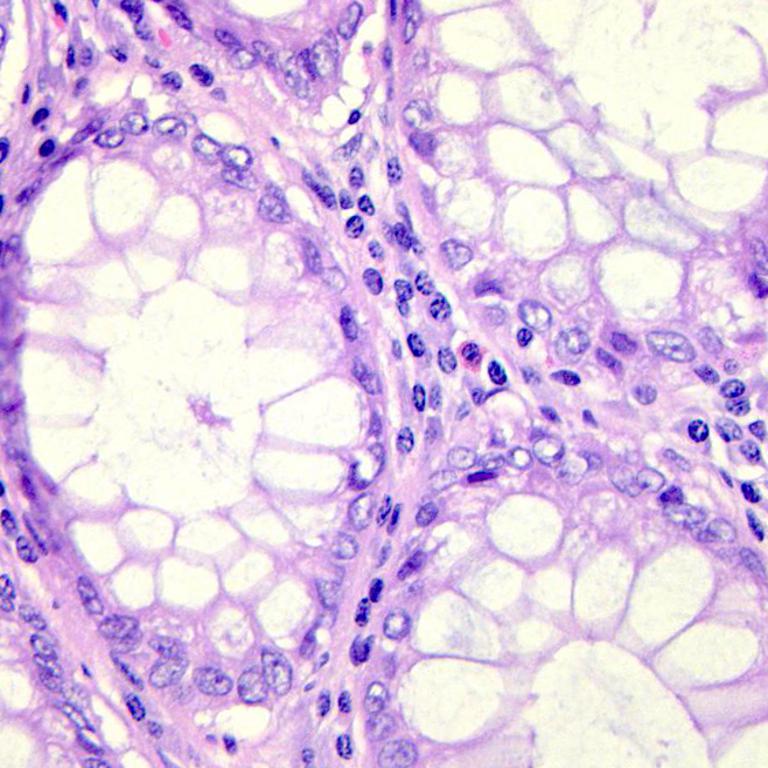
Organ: colon
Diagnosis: benign